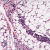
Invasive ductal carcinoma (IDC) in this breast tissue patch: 0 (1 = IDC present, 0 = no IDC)